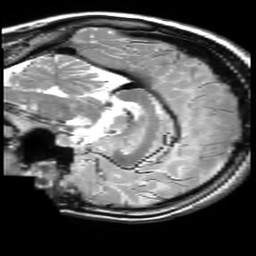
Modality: T2w
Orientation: sagittal
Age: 23
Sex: female
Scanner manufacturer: philips
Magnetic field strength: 3 T
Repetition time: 3 s
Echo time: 0.08 s